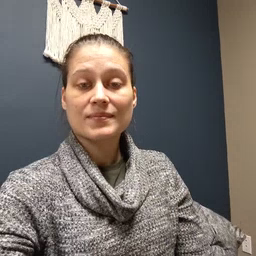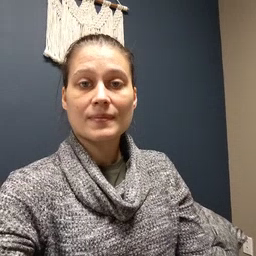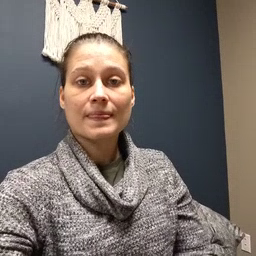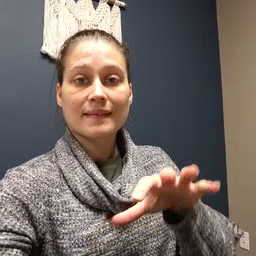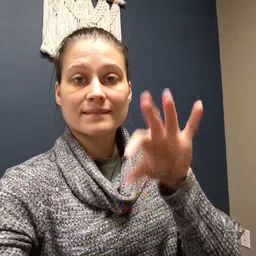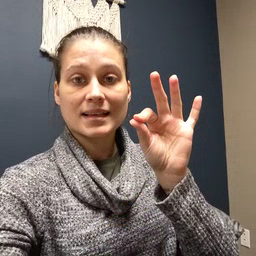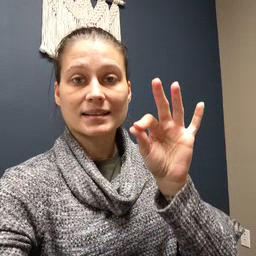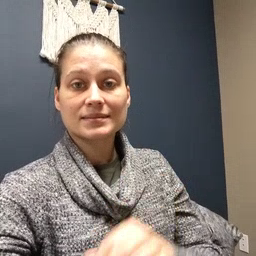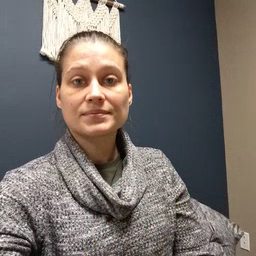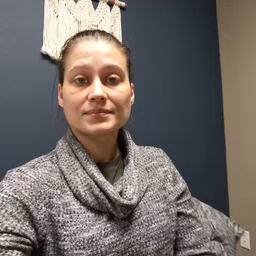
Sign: find